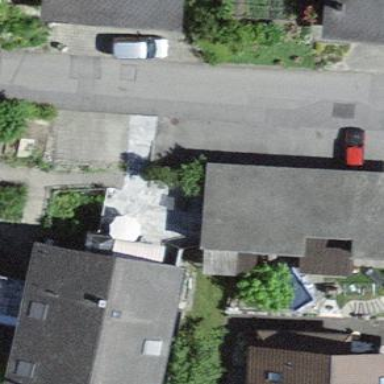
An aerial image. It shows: Residential building.